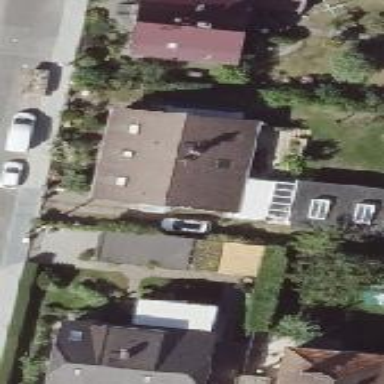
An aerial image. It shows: Semidetached house with gabled roof.